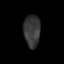
Tissue: skin
Cell type: Epithelial cells
Senescence score: 0.2434
Nuclear area (px): 526
Mean DAPI intensity: 54.848